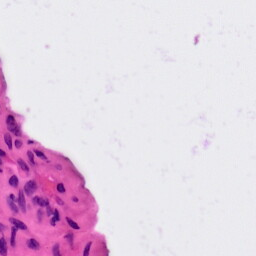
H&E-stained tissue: Ovarian